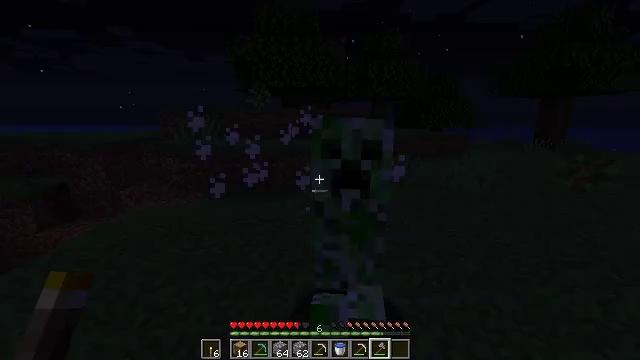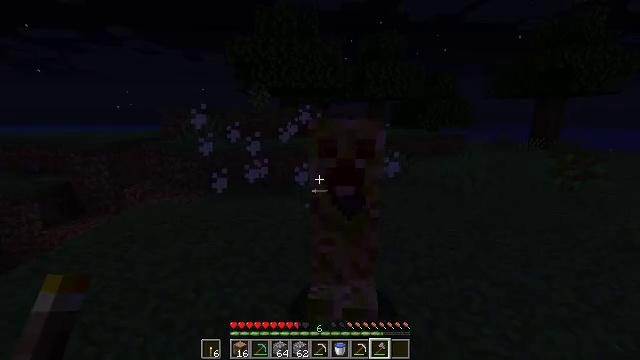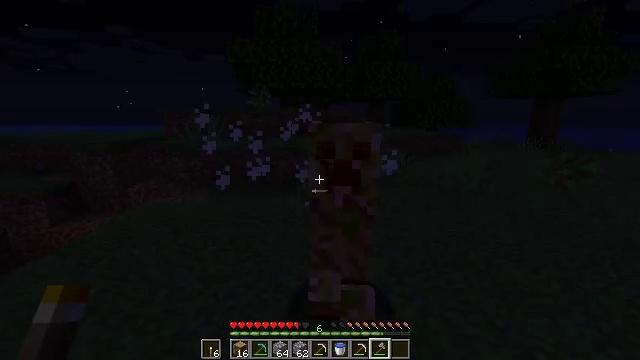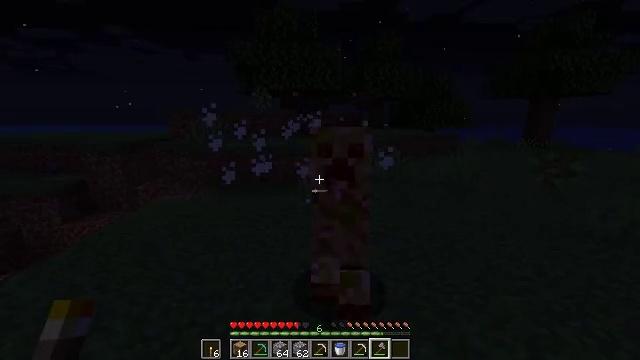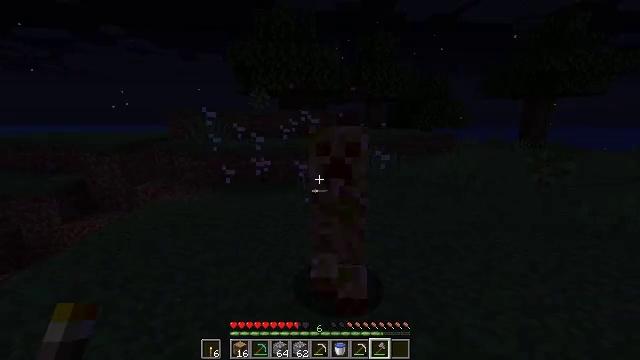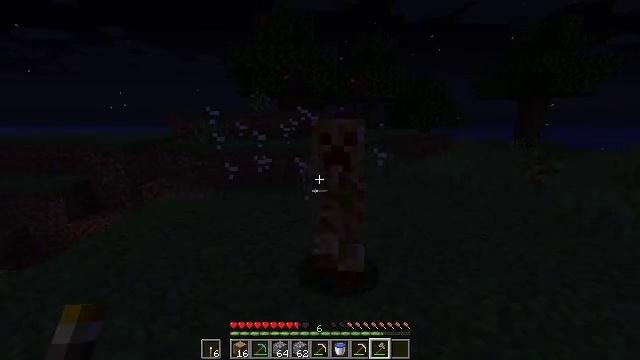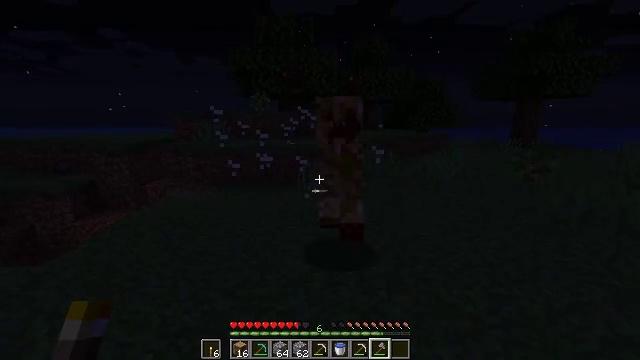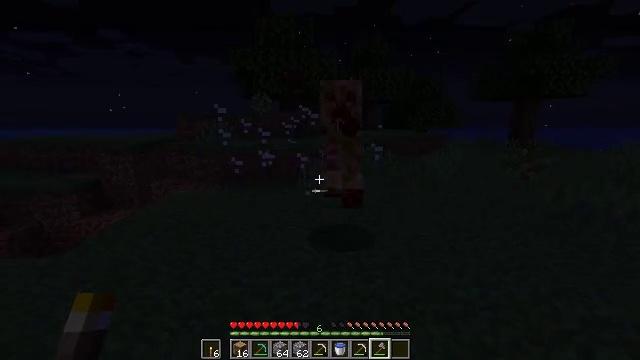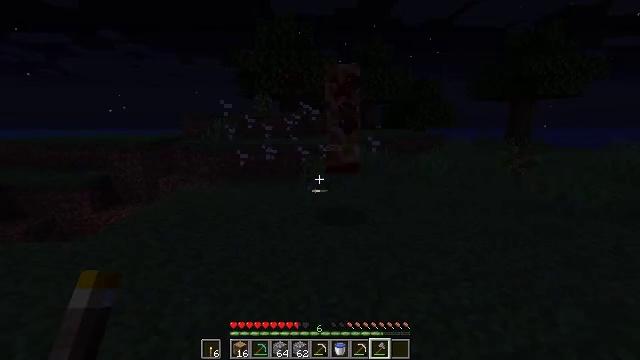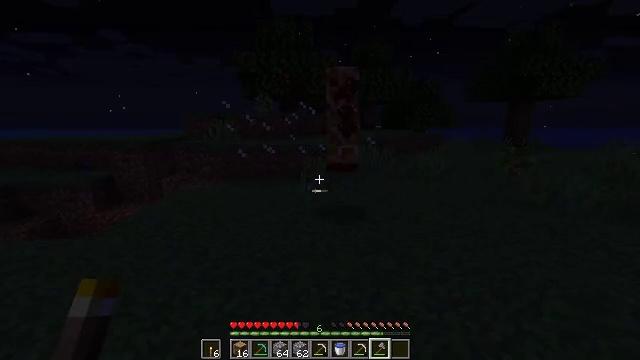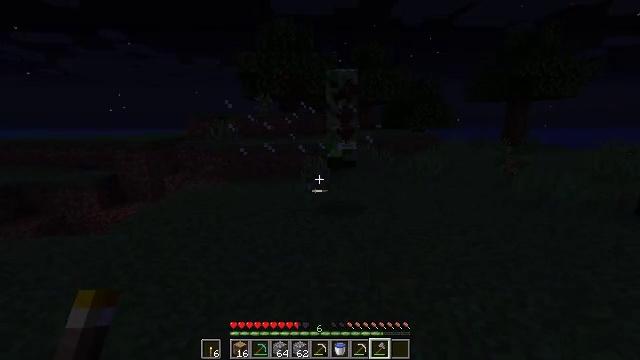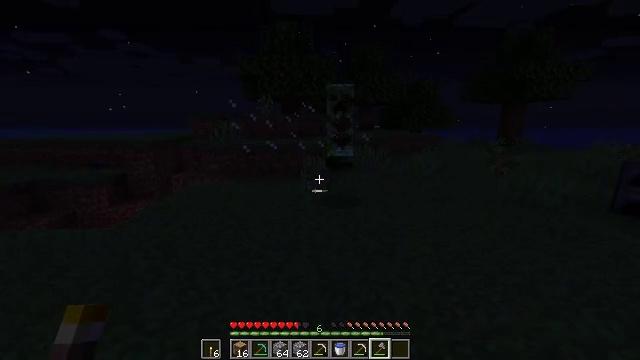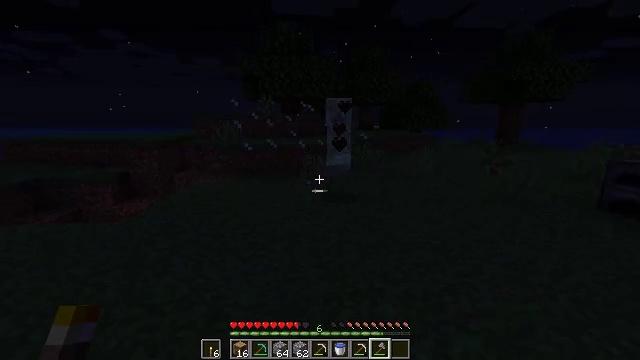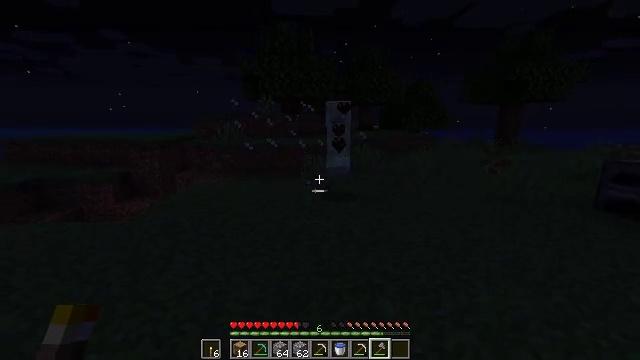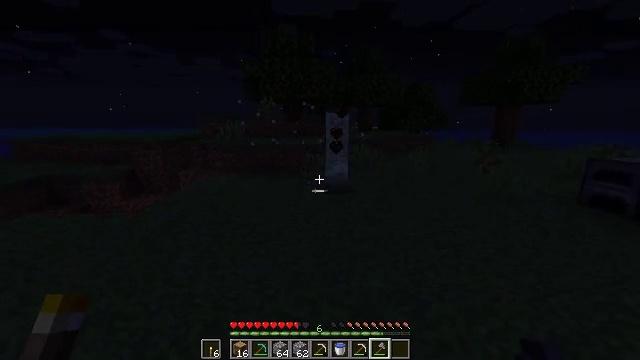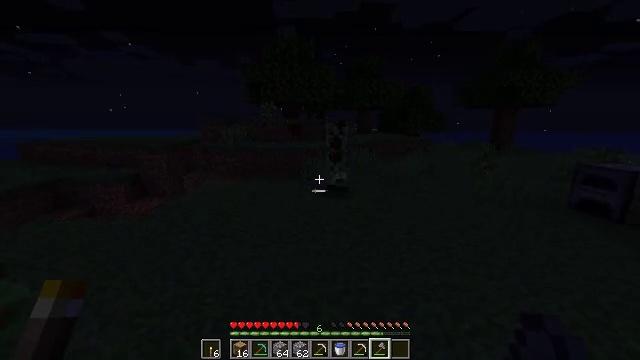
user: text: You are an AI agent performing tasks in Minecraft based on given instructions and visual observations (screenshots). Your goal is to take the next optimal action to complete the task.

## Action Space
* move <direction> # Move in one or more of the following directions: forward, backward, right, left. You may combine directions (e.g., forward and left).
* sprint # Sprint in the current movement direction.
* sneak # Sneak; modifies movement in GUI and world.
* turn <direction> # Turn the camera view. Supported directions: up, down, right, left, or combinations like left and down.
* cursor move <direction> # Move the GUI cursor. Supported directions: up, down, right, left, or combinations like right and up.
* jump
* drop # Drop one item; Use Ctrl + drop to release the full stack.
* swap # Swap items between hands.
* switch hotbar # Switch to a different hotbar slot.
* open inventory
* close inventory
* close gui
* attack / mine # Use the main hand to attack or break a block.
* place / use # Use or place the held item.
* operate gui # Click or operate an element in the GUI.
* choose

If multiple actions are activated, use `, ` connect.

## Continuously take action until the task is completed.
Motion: motion action
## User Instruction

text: Kill a creeper.
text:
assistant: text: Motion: move back
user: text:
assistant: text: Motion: move back
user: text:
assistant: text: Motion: move back
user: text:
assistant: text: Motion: move back
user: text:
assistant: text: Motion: move back
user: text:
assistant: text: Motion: move back
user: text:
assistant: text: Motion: move back
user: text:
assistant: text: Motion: move back
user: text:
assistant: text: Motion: move back
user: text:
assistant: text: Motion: move back, sprint
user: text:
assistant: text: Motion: move back, sprint
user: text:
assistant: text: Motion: move back, sprint
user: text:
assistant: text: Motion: move back, sprint
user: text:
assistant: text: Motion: move back, sprint
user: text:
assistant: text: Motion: move back, sprint, jump
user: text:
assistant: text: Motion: move back, sprint, jump
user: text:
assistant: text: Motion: move back, sprint, jump
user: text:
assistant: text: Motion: move back, sprint, jump
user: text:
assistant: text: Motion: move back, sprint
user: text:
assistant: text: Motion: move back, sprint
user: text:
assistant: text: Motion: move back, sprint
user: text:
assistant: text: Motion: move back, sprint
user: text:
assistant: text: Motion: move back, sprint
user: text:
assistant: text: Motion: move back, sprint
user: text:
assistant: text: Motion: move back, sprint
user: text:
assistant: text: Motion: move back, sprint
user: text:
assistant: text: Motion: no_op
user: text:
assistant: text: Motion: no_op
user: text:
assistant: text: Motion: move forward
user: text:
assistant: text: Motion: move forward